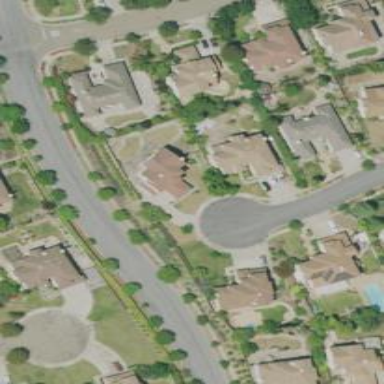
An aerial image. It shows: Turning circle on the road.